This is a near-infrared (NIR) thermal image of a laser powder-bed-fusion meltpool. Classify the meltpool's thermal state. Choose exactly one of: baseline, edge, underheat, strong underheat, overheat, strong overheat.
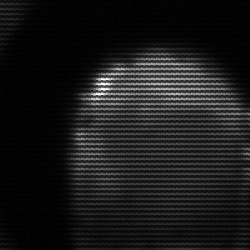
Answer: edge